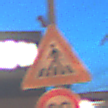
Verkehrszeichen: FussgaengerueberwegRechts
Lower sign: Geschwindigkeit90
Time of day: Night
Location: Outdoor (Urban)
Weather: PartlyCloudy
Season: NotSpecified
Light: Artificial